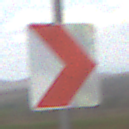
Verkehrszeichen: RichtungstafelnInKurvenKleinLinks
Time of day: Midday
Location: Outdoor (Nature)
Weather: PartlyCloudy
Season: NotSpecified
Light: Natural